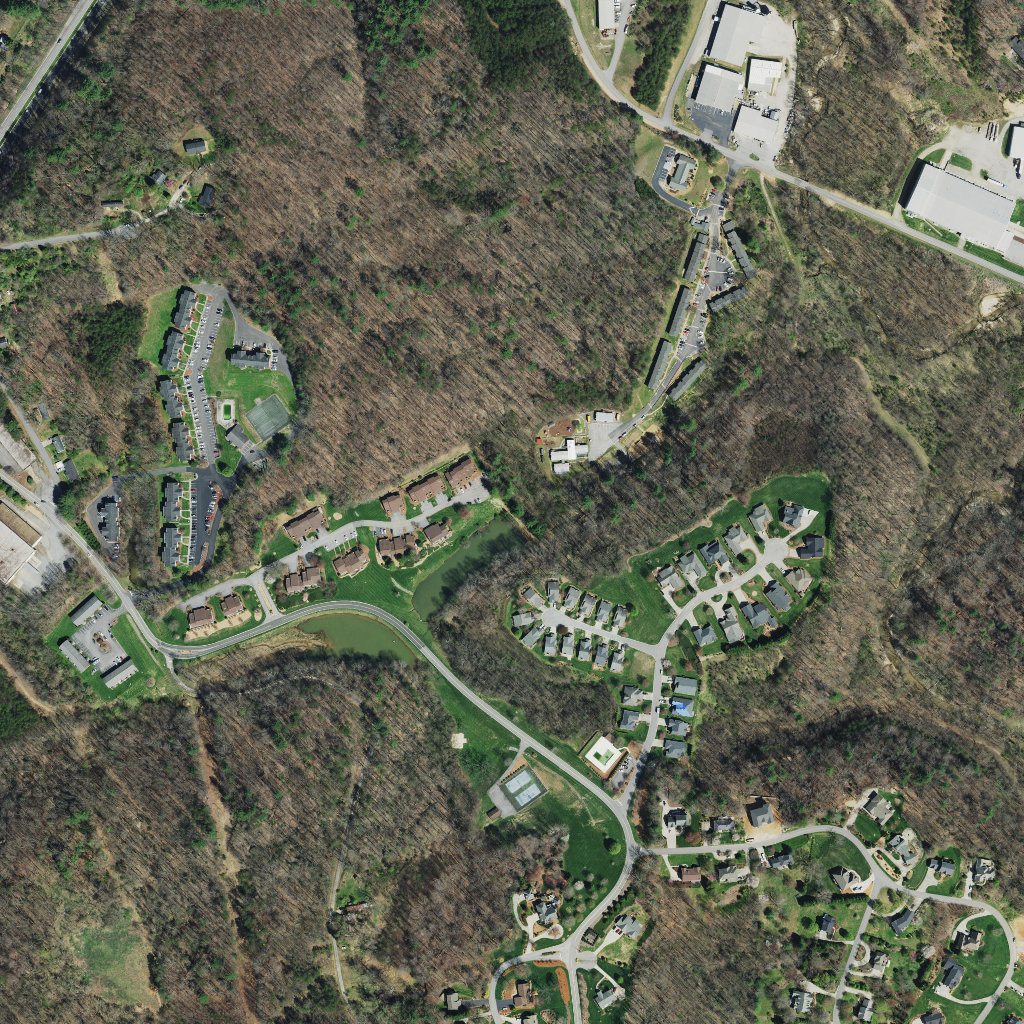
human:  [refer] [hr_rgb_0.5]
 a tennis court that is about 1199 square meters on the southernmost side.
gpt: <box>[[48, 74, 53, 79, 0]]</box>